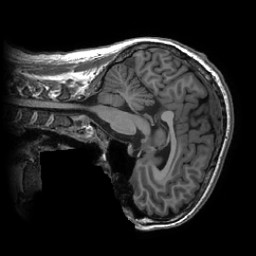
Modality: T1w
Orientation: sagittal
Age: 23
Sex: male
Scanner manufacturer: ge
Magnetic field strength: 3 T
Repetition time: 0.007348 s
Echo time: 0.003036 s